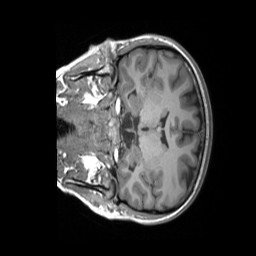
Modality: T1w
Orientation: coronal